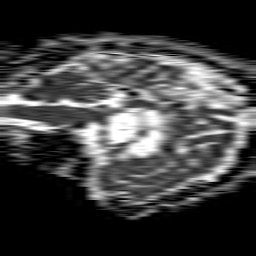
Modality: ADC
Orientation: sagittal
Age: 72
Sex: female
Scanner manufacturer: philips
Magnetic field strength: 1.5 T
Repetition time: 4.6 s
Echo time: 0.09059 s